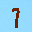
Label: 7